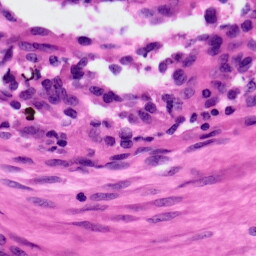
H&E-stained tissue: Ovarian